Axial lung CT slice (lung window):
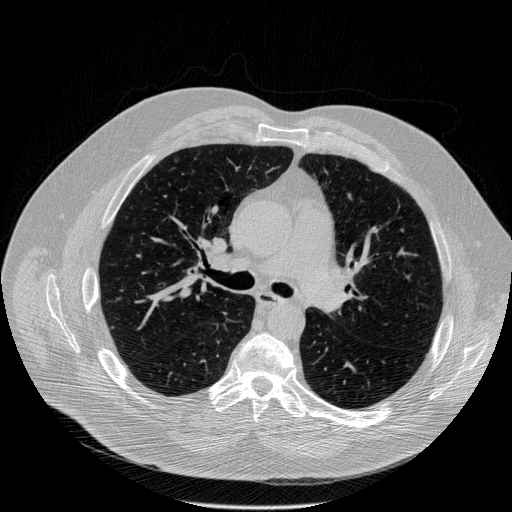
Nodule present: no